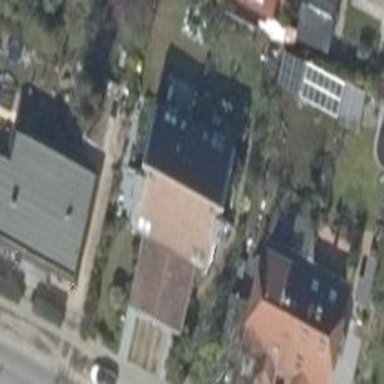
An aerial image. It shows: Gabled house with white exterior and red tiled roof.